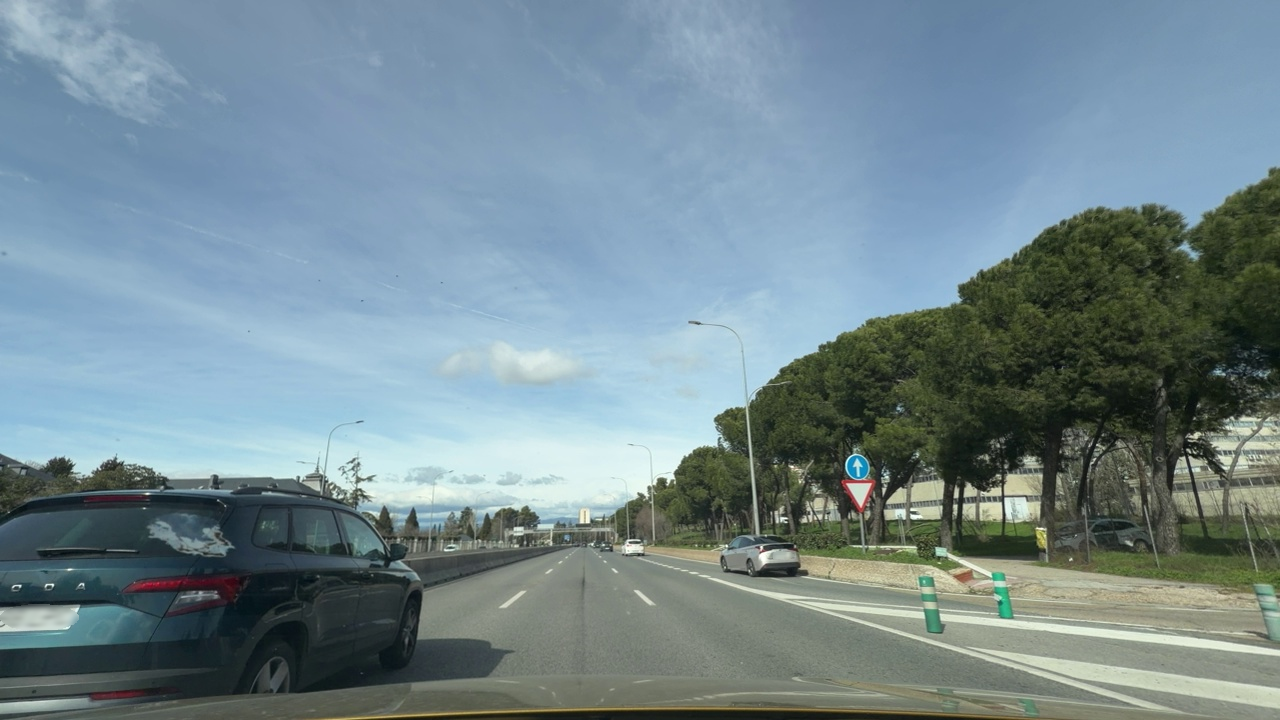
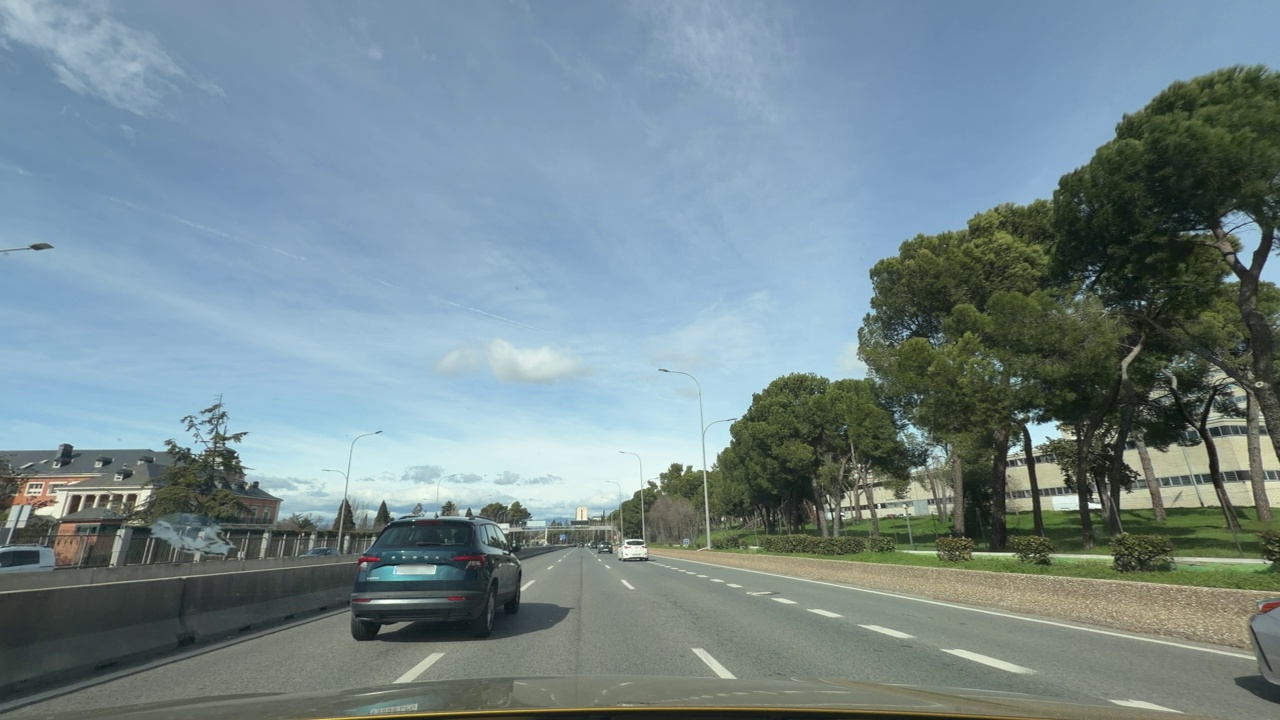
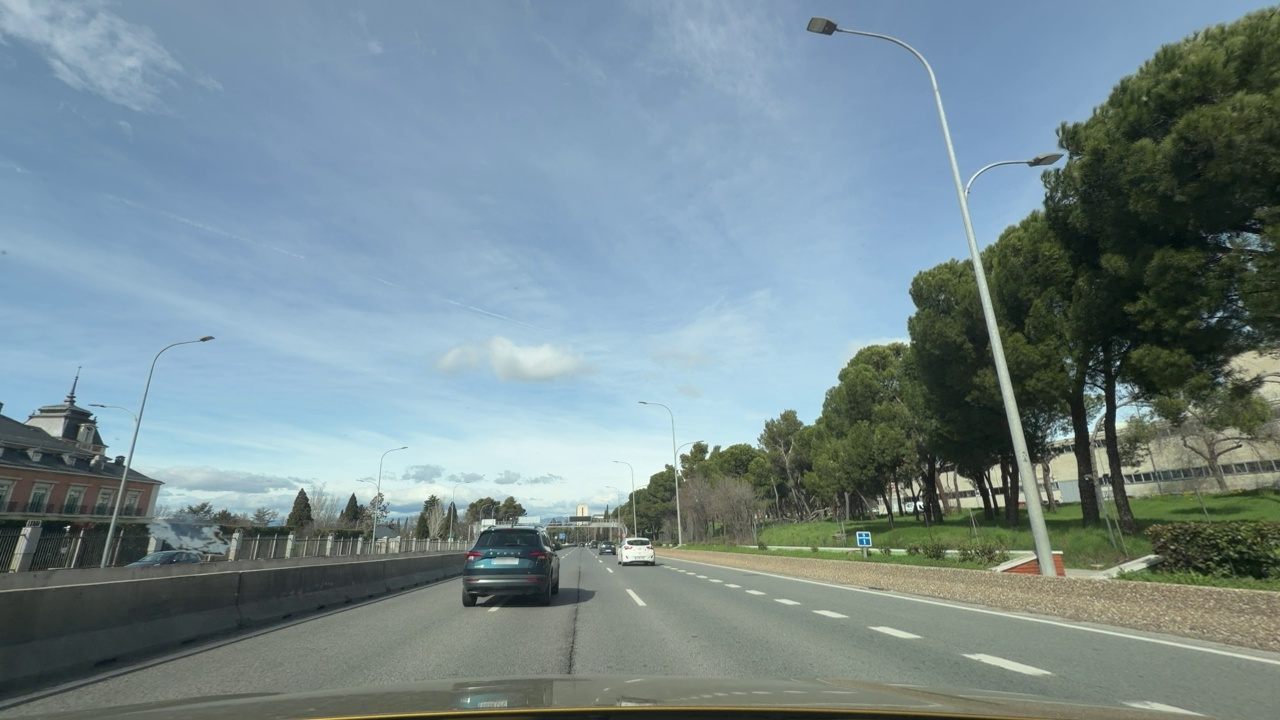
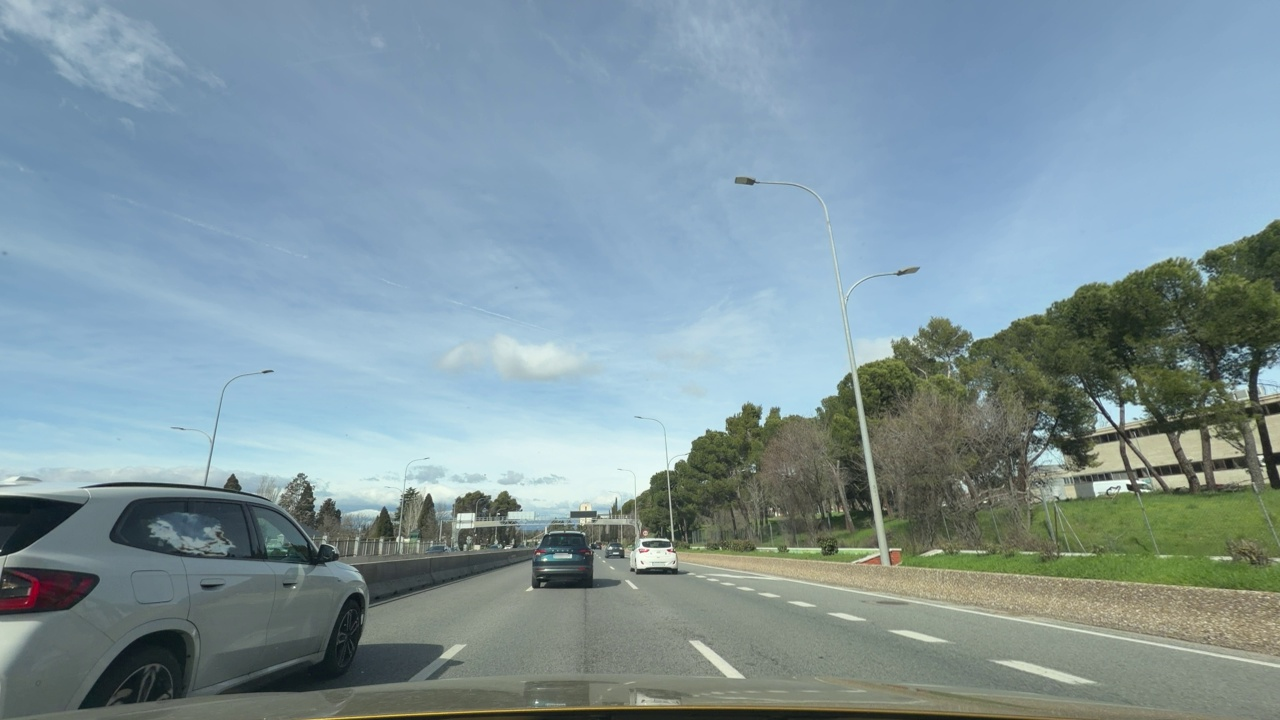
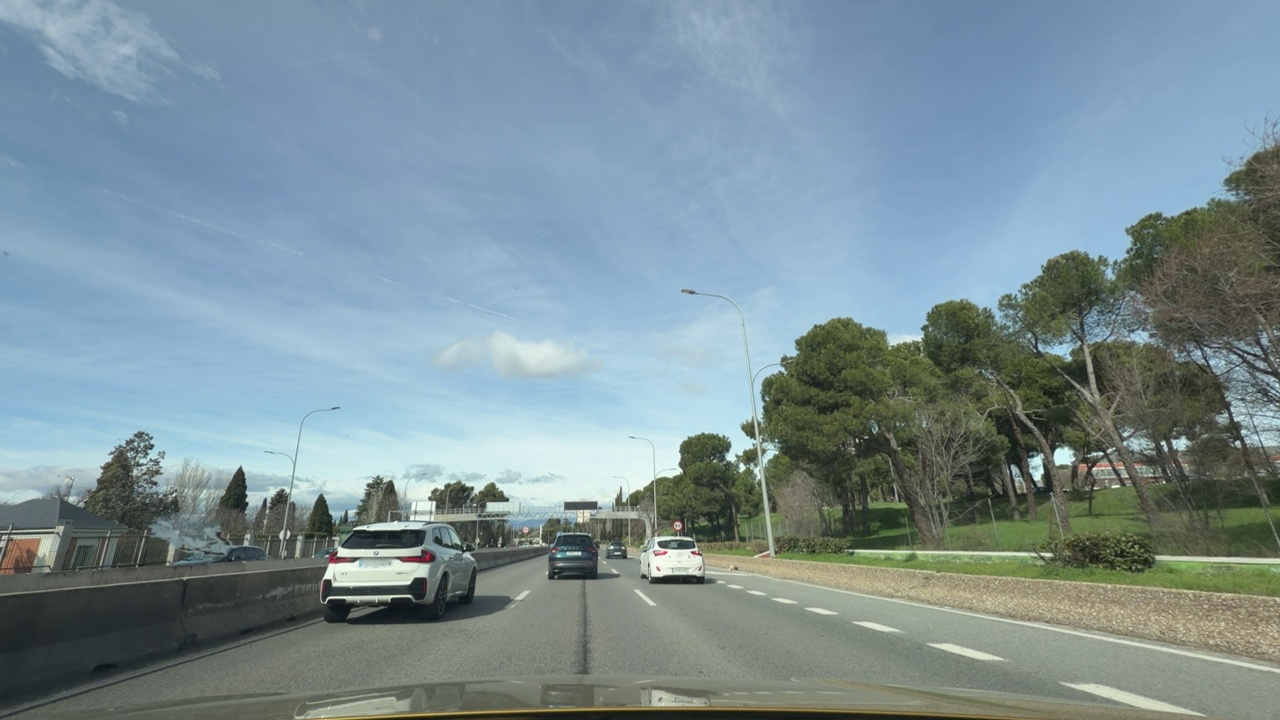
Situation: Cut in
Question: Is a vehicle from an adjacent lane moving into the ego lane?
Answer: Yes
Reasoning: the green vehicle from the picture is crossing into ego lane

Situation: Cut in
Question: Has a vehicle merged into the ego lane directly ahead of the ego vehicle without any intermediate vehicle?
Answer: Yes
Reasoning: it merged directly in front of us, without any intermediate vehicle in between

Situation: Cut in
Question: Is the ego vehicle currently inside a roundabout?
Answer: No
Reasoning: Ego is driving in a highway without any rondabout

Situation: Cut in
Question: Is the ego vehicle currently within an intersection?
Answer: No
Reasoning: Ego is driving in a highway without any intersection ahead

Situation: Cut in
Question: Is any vehicle partially overlapping the lane boundary markings of the ego lane?
Answer: Yes
Reasoning: Vehicle crossing into ego lane is overlapping the dashed lines from the left of the lane